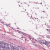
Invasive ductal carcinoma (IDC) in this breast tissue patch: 0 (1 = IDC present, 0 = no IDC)